Aerial crown-view tile of a tropical tree (Barro Colorado Island, Panama), acquired 20250124:
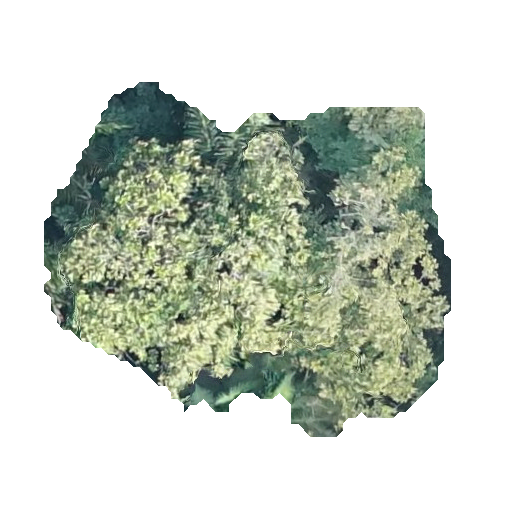
Species: Anacardium excelsum
GBIF accepted scientific name: Anacardium excelsum
Crown area: 158.038 m²